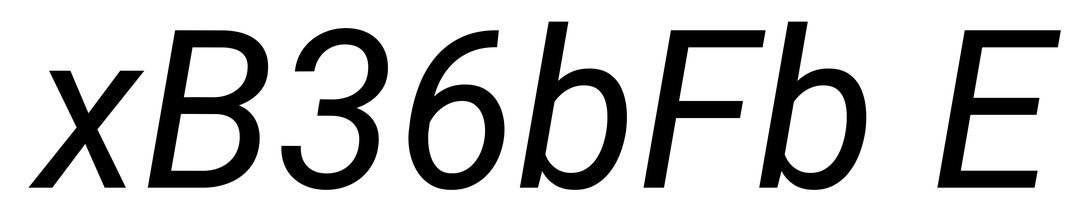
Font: Roboto-Italic_Italic